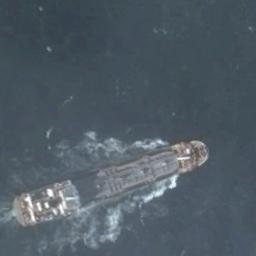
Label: ship